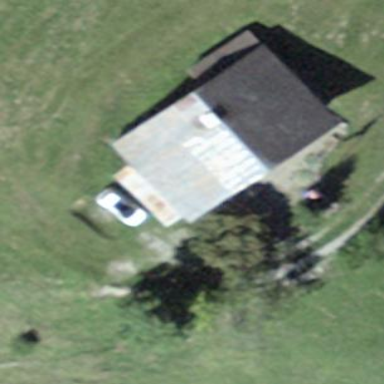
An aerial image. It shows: Farm building.